Question: I am about to plot some variables (in a boxplot, but that doesn't matter) where I want to display the minimum and the maximum on the ordinate scale (y-axis).
'''
require(ggplot2)
y_min <- min(PlantGrowth$weight)
y_max <- max(PlantGrowth$weight)
ggplot(PlantGrowth, aes(x=group, y=weight)) +
geom_boxplot() +
ylim(y_min, y_max)
'''
Result:

I know, 'ylim()' is not made to directly edit the y-axis labels, but when setting another range, it accidentally works:
'''
ggplot(PlantGrowth, aes(x=group, y=weight)) +
geom_boxplot() +
ylim(0, 8)
'''
The straightforward solution is probably defining the ticks yourself:
'''
ggplot(PlantGrowth, aes(x=group, y=weight)) +
geom_boxplot() +
scale_y_continuous(breaks=c(seq(y_min, y_max, 1.25), y_max))
'''
which almost always results in a varying distance of the last and the next-to-last tick of the y-axis. It'd requires to experiment with the by-argument of 'seq()' until we a have an evenly ticked y-axis which includes the mininum and the maximum. Is there an elegant way? Not necessarily a 'ggplot2()' solution, but one that works on 'seq()'?
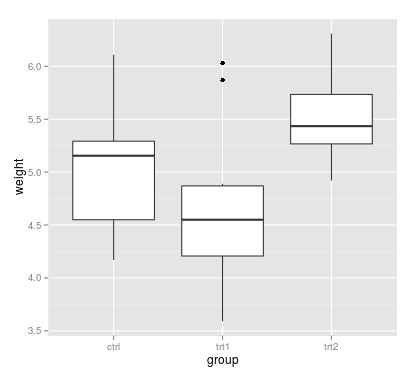
Answer: You seem to be looking for the 'length.out' argument of 'seq' rather than the 'by' argument. That is,
'''
scale_y_continuous(breaks = seq(y_min, y_max, length.out = 6))
'''
You may want to wrap the sequence in 'round()' to avoid undue precision.